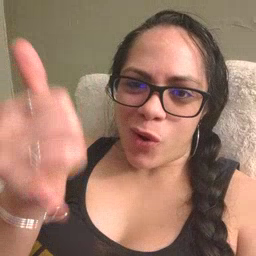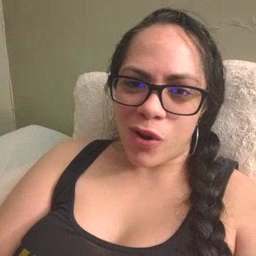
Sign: callonphone